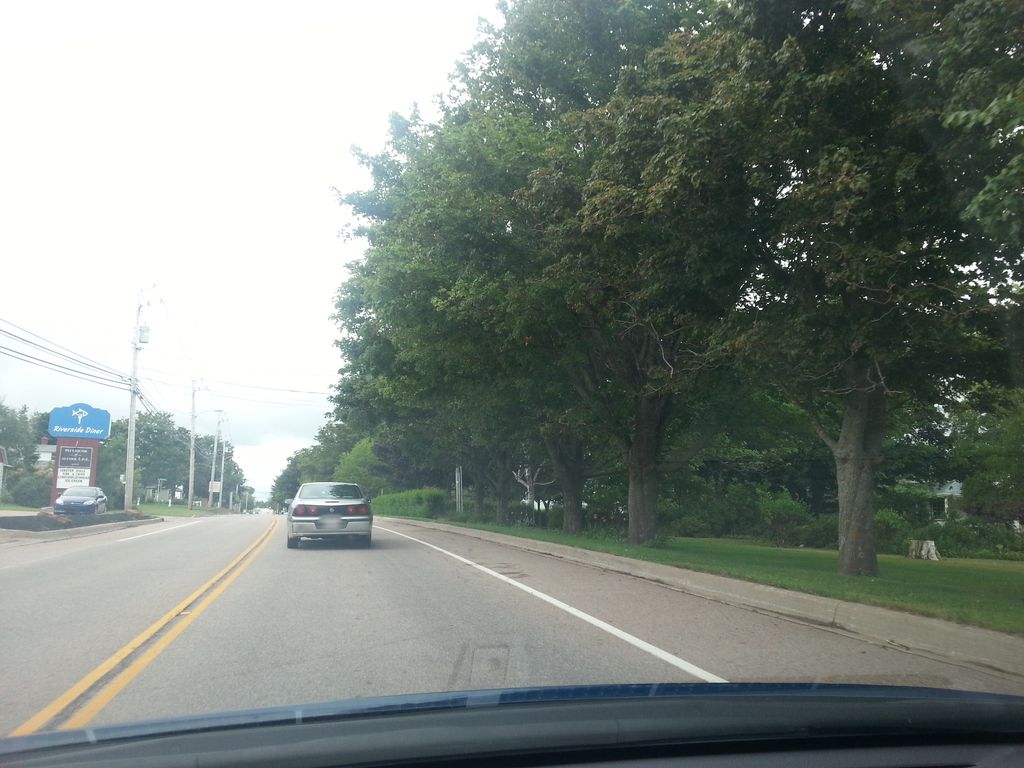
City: charlottetown